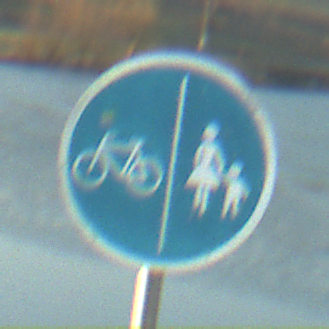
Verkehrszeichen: GetrennterRadUndGehwegRadwegLinks
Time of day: SunriseSunset
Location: Outdoor (RoadRail)
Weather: PartlyCloudy
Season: NotSpecified
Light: Natural